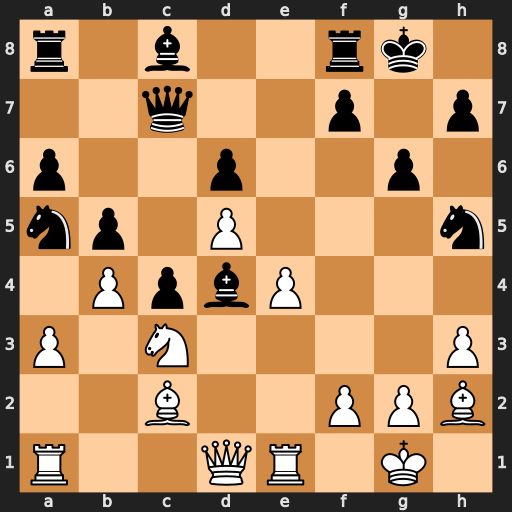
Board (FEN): r1b2rk1/2q2p1p/p2p2p1/np1P3n/1PpbP3/P1N4P/2B2PPB/R2QR1K1
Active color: w
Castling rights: -
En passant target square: -
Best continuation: Qxd4 Nb3 Bxb3